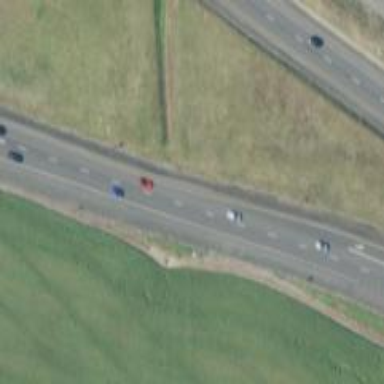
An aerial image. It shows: Trunk highway.